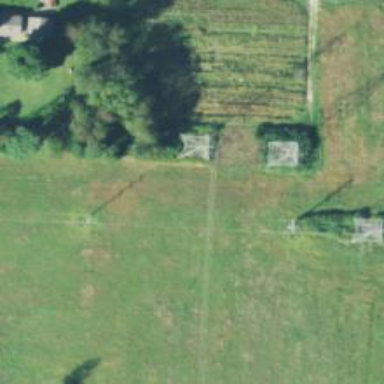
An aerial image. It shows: Lattice structure tower used for power distribution.